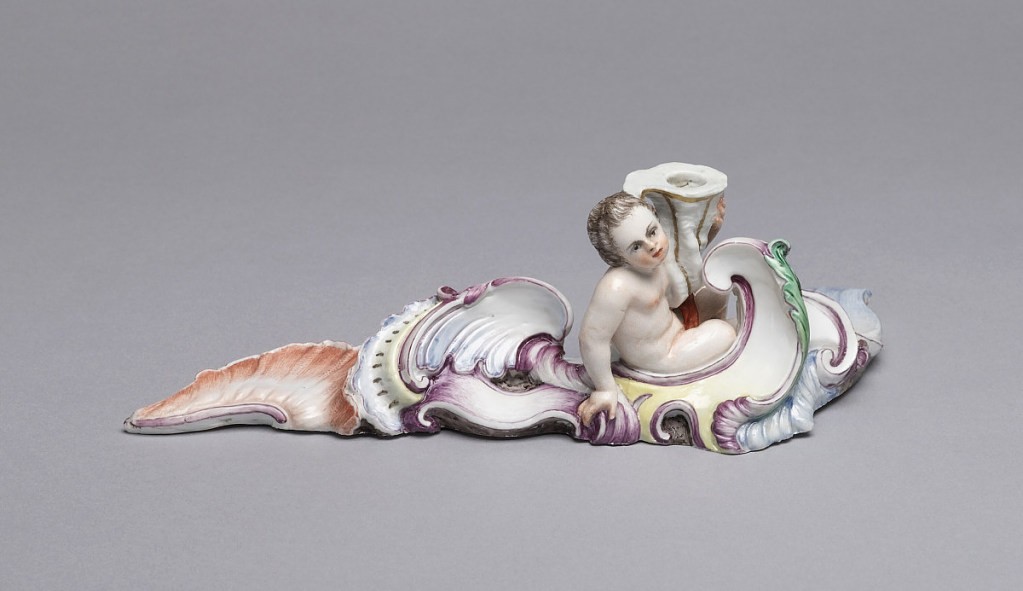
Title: Taperstick (One of Four)
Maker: Doccia Porcelain Factory, Italian, established 1735
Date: ca. 1750–1760
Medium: hard paste porcelain, vitreous enamel, gold
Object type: taperstick
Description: One of four tapersticks forming part of a table centerpiece modeled as flowing rococo scrollwork and shaded in tones of iron-red, puce, yellow, blue and green. A partially draped figure holds a taperstick in the form of an elongated white cornucopia banded in gilding.